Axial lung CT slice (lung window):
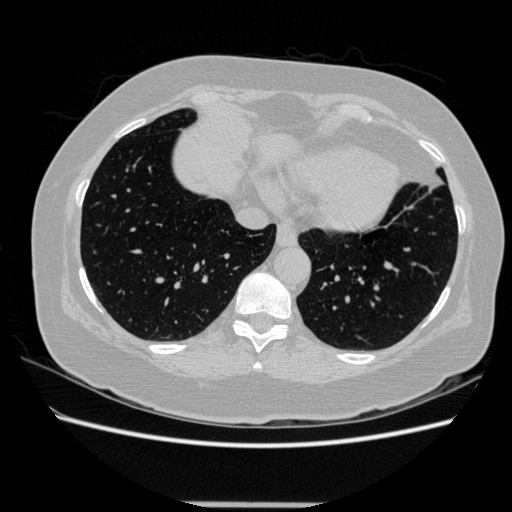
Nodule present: no